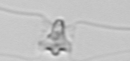
Label: Chaetoceros_didymus